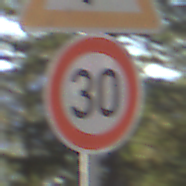
Verkehrszeichen: Geschwindigkeit30
Zusatzzeichen oben: AmphibienwanderungLinks
Umgebung: Outdoor, Nature
Tageszeit: MorningAfternoon
Wetter: Clear
Licht: Natural
Jahreszeit: Winter
Kontrast: HighContrast